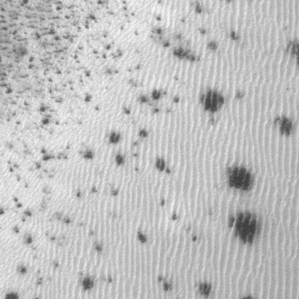
Label: frost